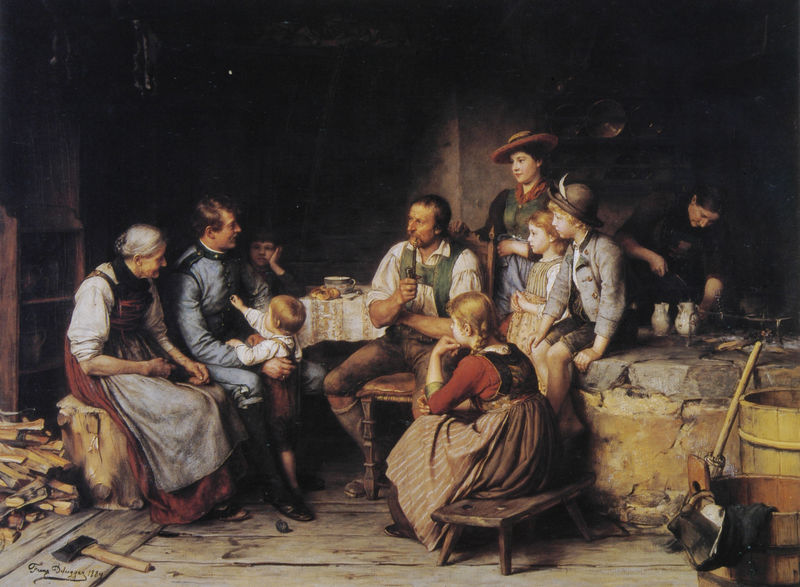
Titel: Der Urlauber
Künstler: Franz von Defregger
Schlagwörter: blau, dunkel, feder, gemälde, mann, schatten, weiß, frauen, gelb, grün, menschen, mädchen, ocker, sitzen, braun, frau, grau, hell, hintergrund, holz, hut, hüte, kleid, kleider, licht, männer, raum, schwarz, szene, tisch, zimmer, rot, tuch, beige, malerei, bart, blond, hemd, regal, falten, kleidung, stein, innenraum, signatur, tischdecke, tischtuch, boden, interieur, familie, innen, kind, mutter, vater, arbeit, bauern, genre, kinder, ofen, kanne, krug, schürze, topf, genrebild, genremalerei, röcke, stab, bäuerin, dorf, farbe, baby, idylle, rast, bank, dielen, hocker, schemel, arbeiter, essen, einfach, hutband, pfeife, gestreift, brot, tasse, stube, tee, besen, holzdielen, bauer, fussboden, bayern, münchen, militär, uniform, soldat, quer, fass, zuber, biedermeier, küche, krüge, axt, hammer, trachten, holzbank, holzscheite, trog, niederländer, fässer, bottich, alte frau, bauernfamilie, beil, brezel, defregger, genregemälde, gesinde, küchenszene, lederhose, milieustudie, oma, sitzbank, tirol, tourist, waldmüller, waschzuber, weissbrot, bauen, männr, holzeimer, dirndelkleid, together, zusammenhalt